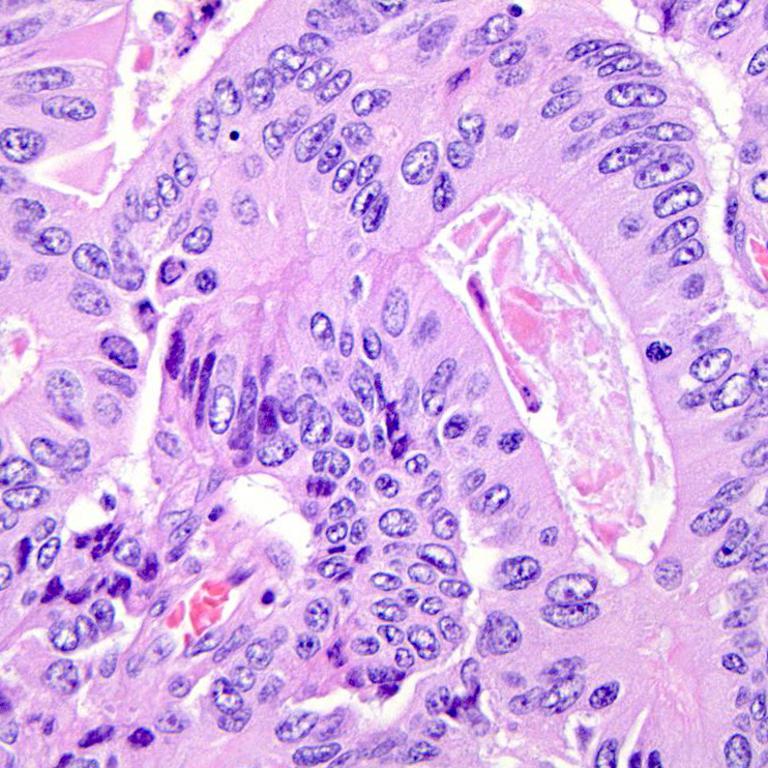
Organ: colon
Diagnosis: adenocarcinomas